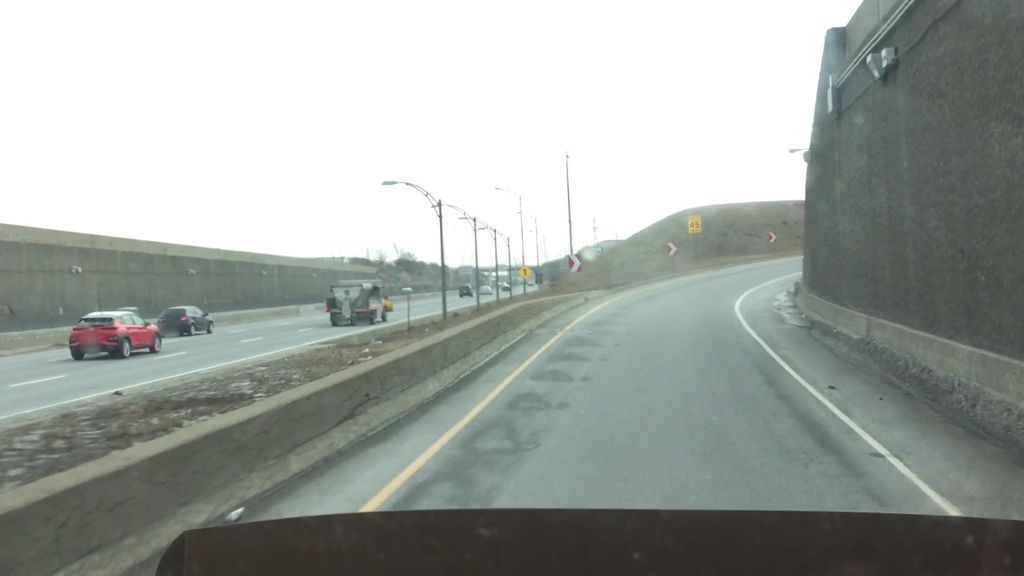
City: montreal